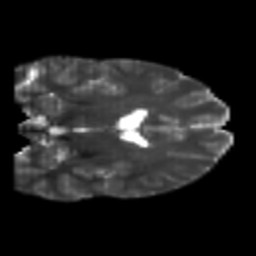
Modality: T2w
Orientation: coronal
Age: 22
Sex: male
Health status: healthy
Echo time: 0.074 s